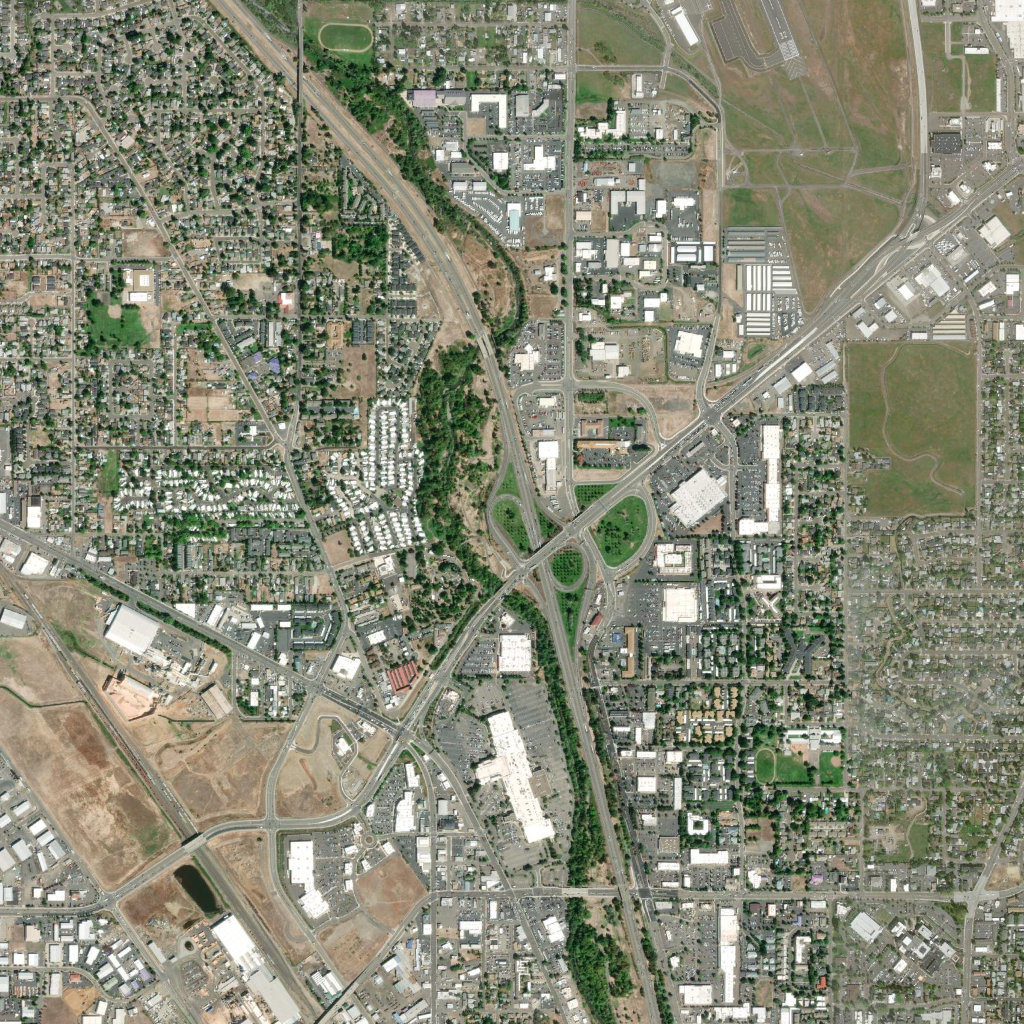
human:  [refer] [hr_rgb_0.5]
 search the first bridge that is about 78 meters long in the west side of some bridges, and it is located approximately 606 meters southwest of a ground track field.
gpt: <box>[[54, 86, 57, 87, 0]]</box>

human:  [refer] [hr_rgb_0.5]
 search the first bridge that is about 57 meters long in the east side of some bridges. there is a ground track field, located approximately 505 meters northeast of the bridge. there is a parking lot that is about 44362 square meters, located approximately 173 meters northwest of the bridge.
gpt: <box>[[60, 86, 61, 88, 0]]</box>